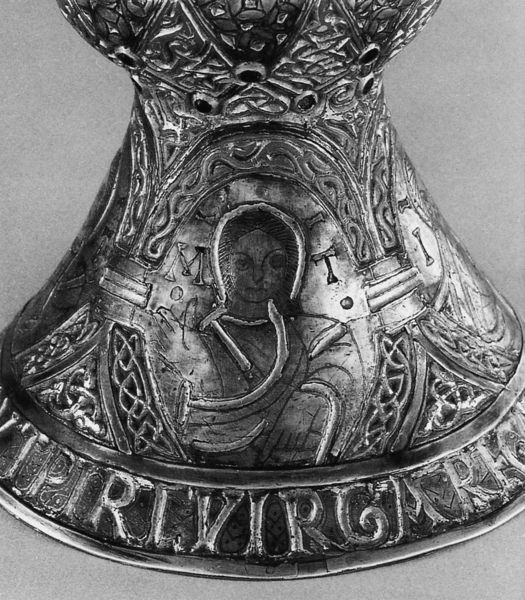
Titel: Messkelch, sog. „Tassilo-Kelch“
Künstler: Herzogtum Bayern
Institution: Benediktinerstift Kremsmünster, Schatzkammer
Schlagwörter: hand, kopf, frau, haar, nase, alt, silber, portrait, haare, kelch, edelsteine, krug, vase, schrift, inschrift, ornamente, verzierung, gefäss, sichel, gross, buchstaben, beten, nimbus, hammer, heilige, sense, proportionen, ägypter, t, m, hnad, tauchieren, onrmant